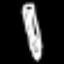
Label: pencil